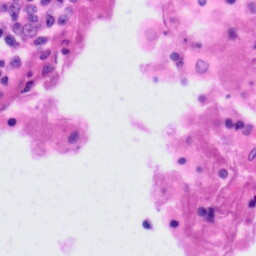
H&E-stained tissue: Tonsil